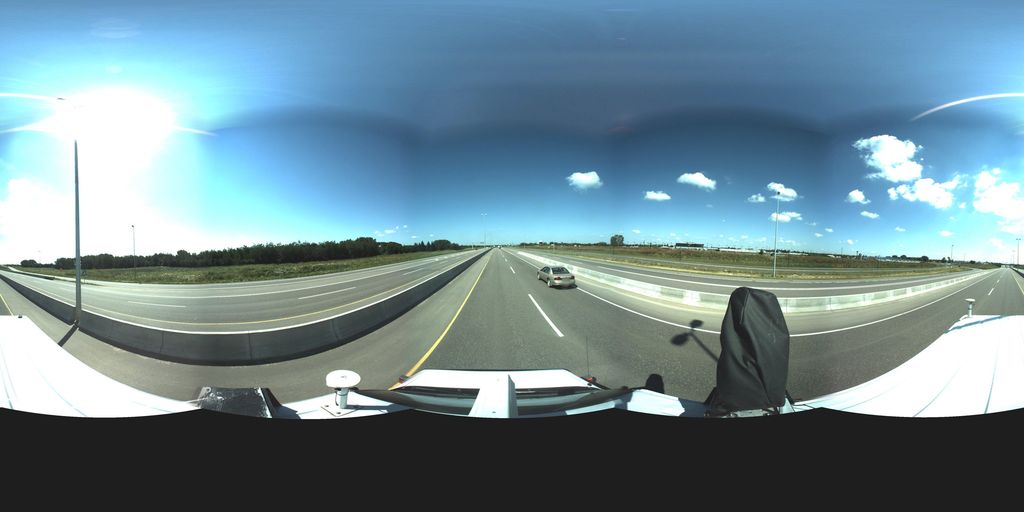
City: saskatoon